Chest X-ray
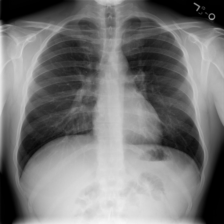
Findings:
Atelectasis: negative
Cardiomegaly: negative
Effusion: negative
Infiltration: negative
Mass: negative
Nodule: negative
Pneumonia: negative
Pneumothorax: negative
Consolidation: negative
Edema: negative
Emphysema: negative
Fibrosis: negative
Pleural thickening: negative
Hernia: negative